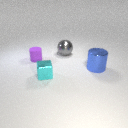
large gray metal sphere to the right of small cyan metal cube